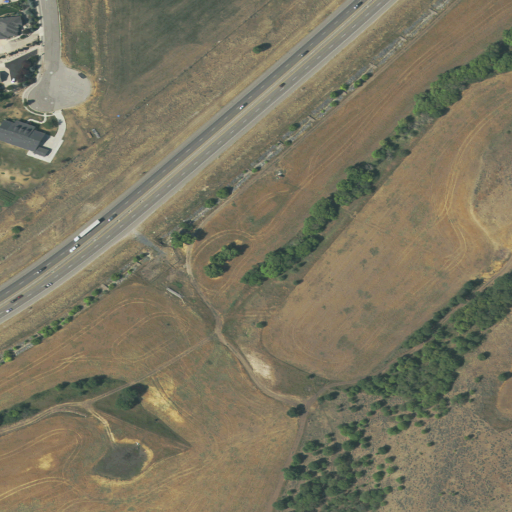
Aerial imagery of valley in Utah named Wellsville Canyon containing cultivated crops, shrub, medium intensity development, pasture, open development, deciduous forest, low intensity development, and high intensity development